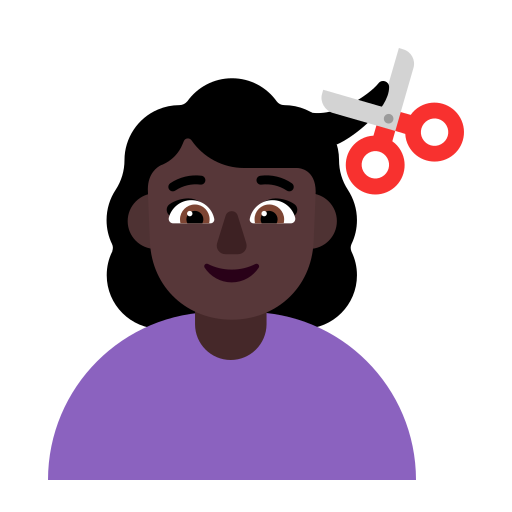
woman getting haircut flat dark